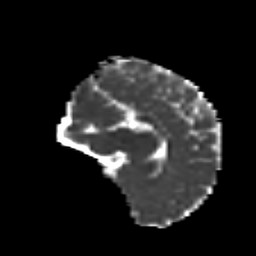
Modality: MD
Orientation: sagittal
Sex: female
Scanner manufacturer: siemens
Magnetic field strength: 3 T
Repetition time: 5 s
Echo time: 0.071 s